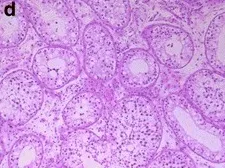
Histopathology. D; Normal testis of 15-year-old, showing seminiferous tubules with spermatogenesis.
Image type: pathology (h&e)